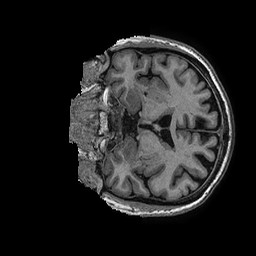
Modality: T1w
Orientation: coronal
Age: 60
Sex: male
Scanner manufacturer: ge
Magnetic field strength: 3 T
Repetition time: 0.006952 s
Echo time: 0.00292 s